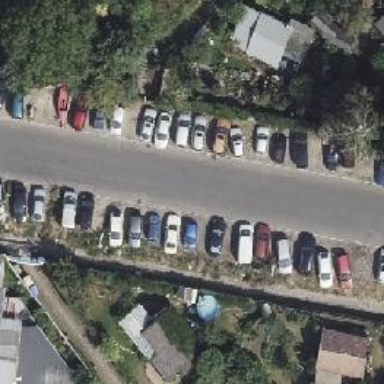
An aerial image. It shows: Unclassified road with asphalt surface and parking on the kerb on both sides.